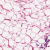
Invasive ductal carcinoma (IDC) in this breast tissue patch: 0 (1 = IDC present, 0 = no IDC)